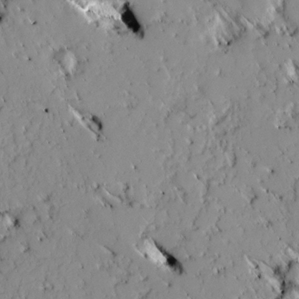
Label: non_frost